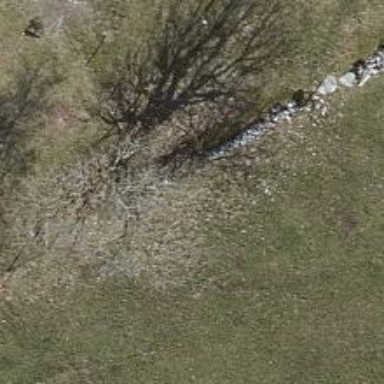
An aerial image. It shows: Wall made of dry stone.